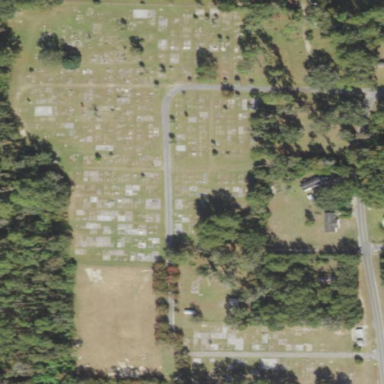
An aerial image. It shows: Cemetery.